Question: I created a working WCF Service Library on my computer.
When I published it on the hosting (right-click -> Publish -> I entered address) and launched the web page with this service like ".../webservice.svc"
I received such an error:

What was wrong?
What should I change to make it work?
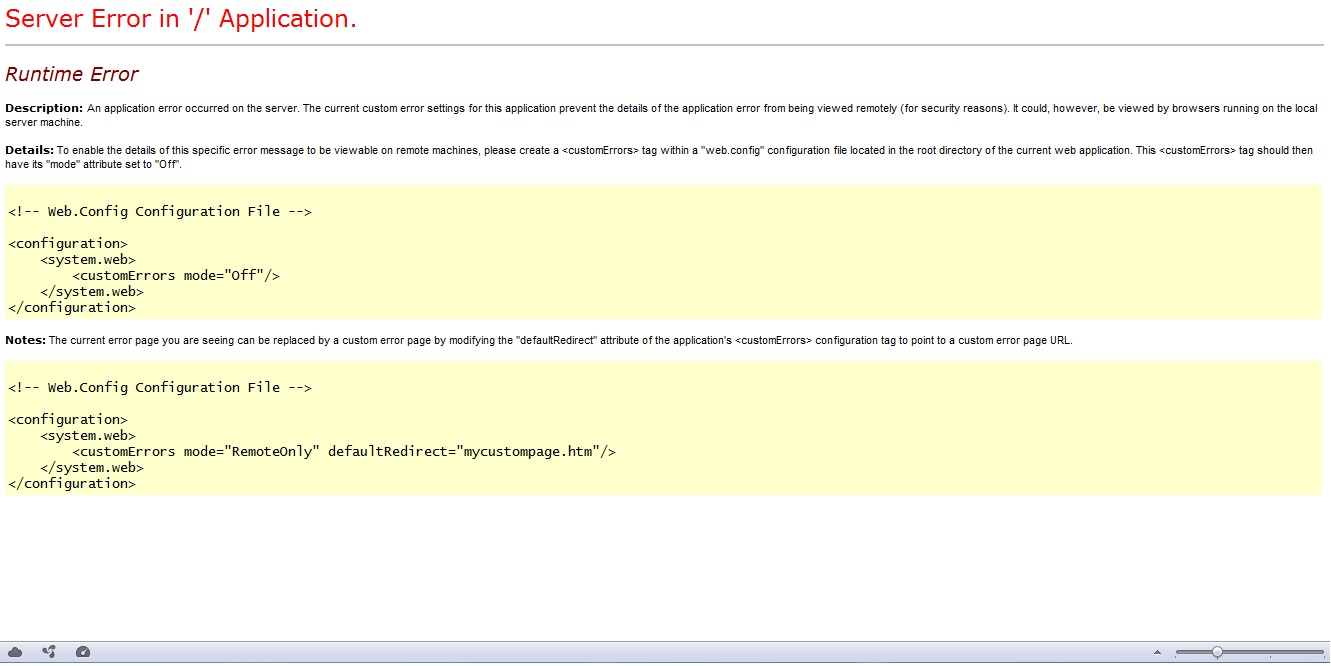
Answer: It is essential to turn on the error message to see what is the error itself.
After I turned on the error messages in the WCF service configuration file, I saw the problem and fixed it. It was a problem with one of the libraries.